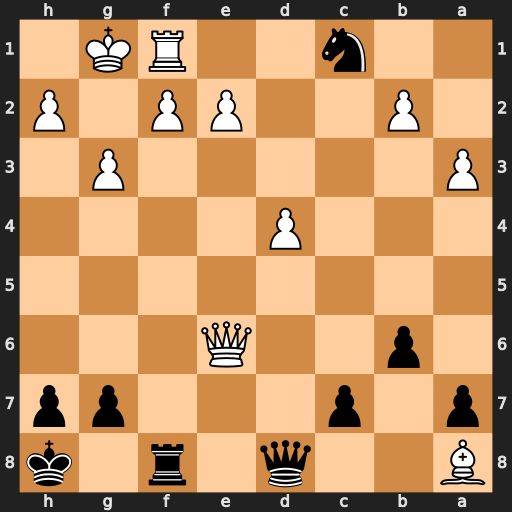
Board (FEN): B2q1r1k/p1p3pp/1p2Q3/8/3P4/P5P1/1P2PP1P/2n2RK1
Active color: b
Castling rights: -
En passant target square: -
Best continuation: Re8 Qxe8+ Qxe8 Rxc1 Qxa8